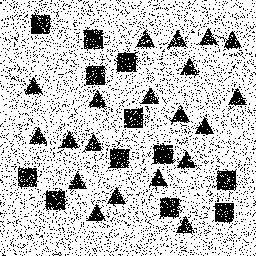
Squares: 12
Triangles: 20
Stars: 0
Total shapes: 32